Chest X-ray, AP view. Patient: 54 years old, sex F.
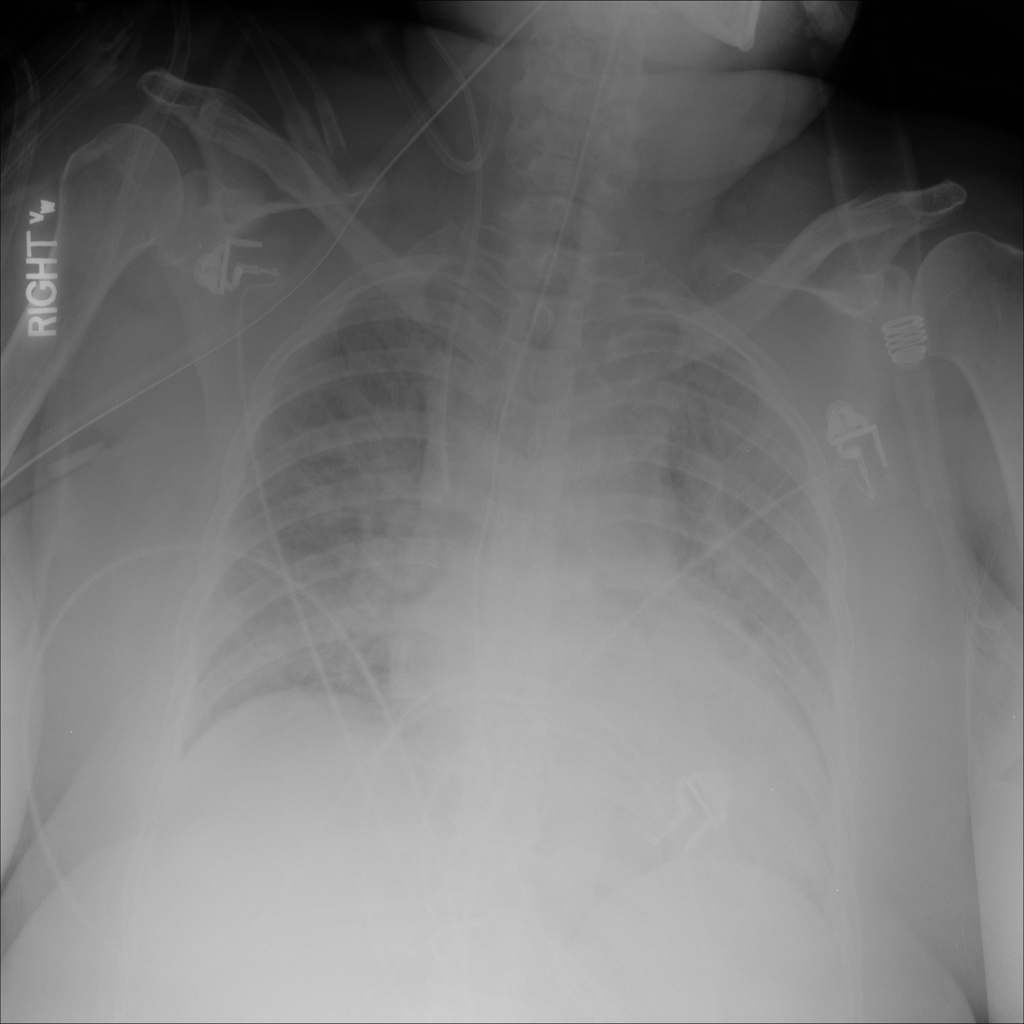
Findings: Cardiomegaly, Effusion